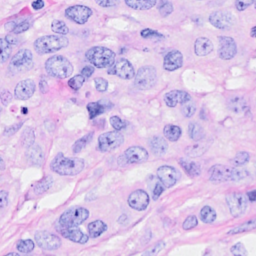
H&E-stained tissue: Breast